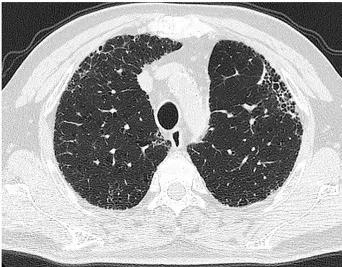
Chest HRCT: (May 8, 2012, A, B): Reticular and scattered honeycomb opacities predominantly in the proximal pleural parts of both lungs without significant exudative opacities.
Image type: radiology (ct)